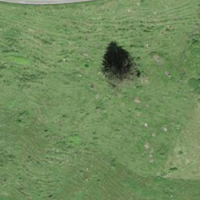
EUNIS habitat code: 25
Species observed at this site:
Aglais urticae